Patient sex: M
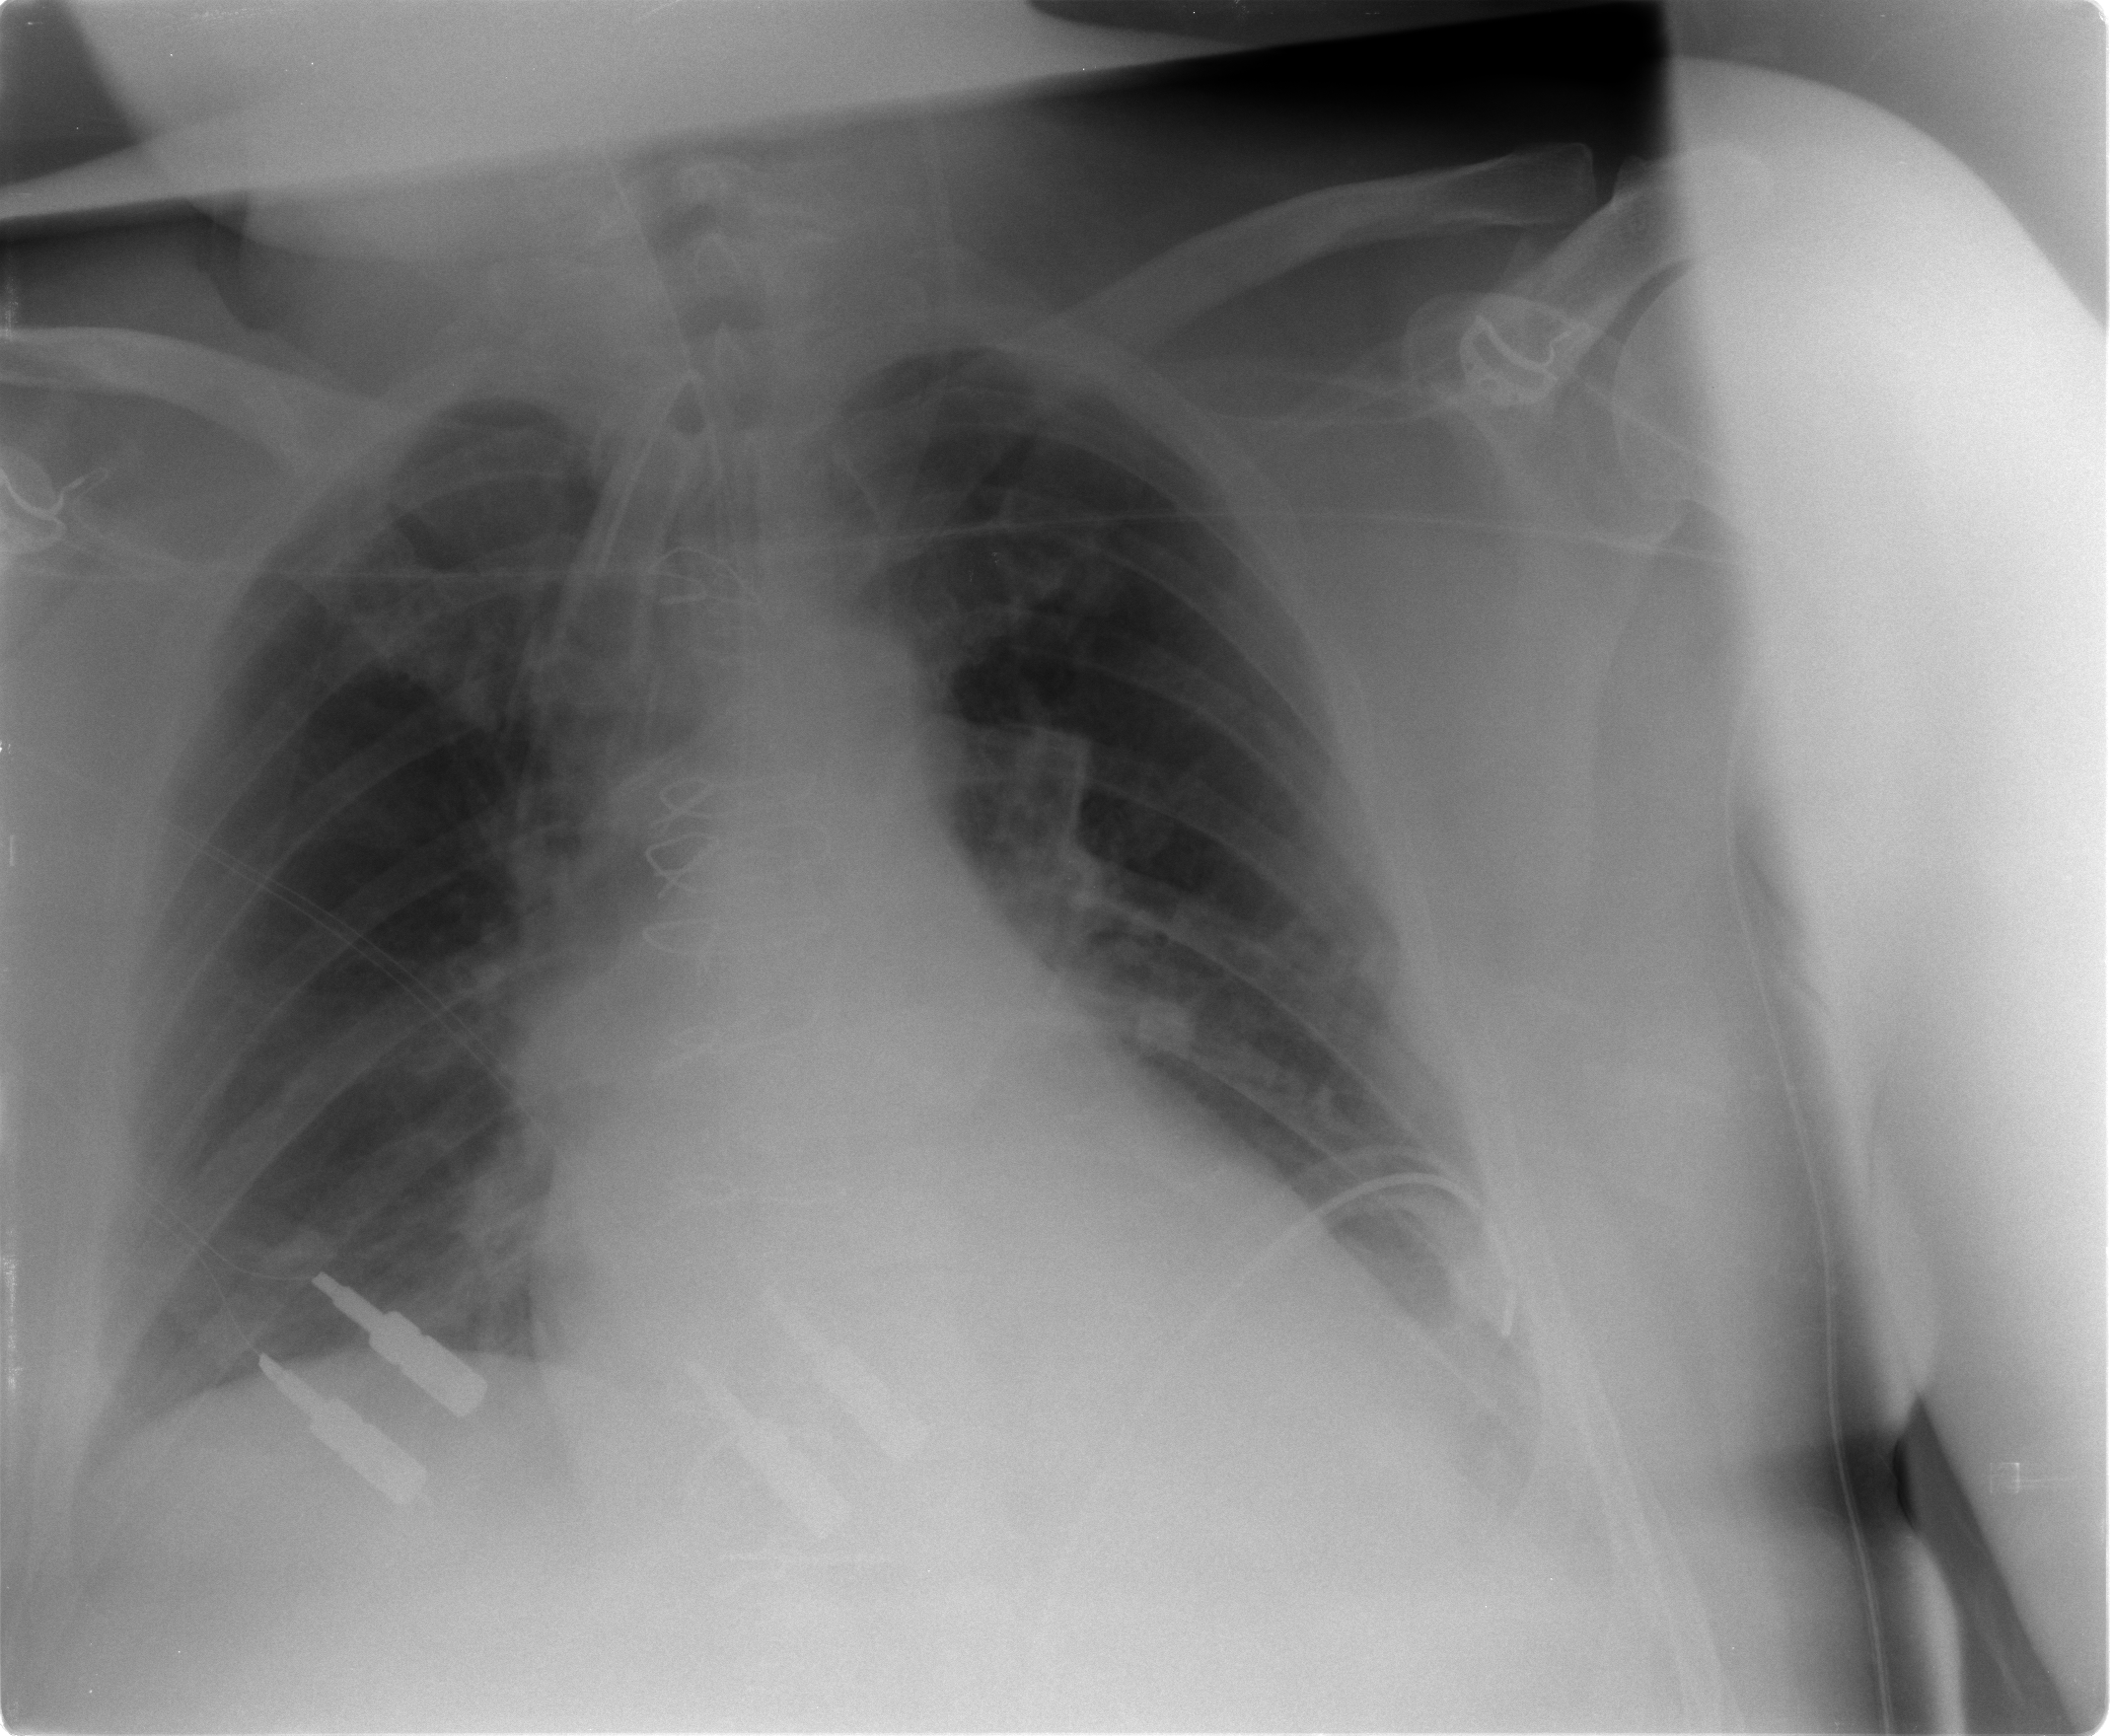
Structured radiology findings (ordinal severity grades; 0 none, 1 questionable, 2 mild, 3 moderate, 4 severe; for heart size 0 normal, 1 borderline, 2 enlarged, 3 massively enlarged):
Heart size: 2
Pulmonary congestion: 2
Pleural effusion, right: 1
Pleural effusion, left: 1
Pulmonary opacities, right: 1
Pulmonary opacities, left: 0
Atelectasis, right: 2
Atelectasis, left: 2